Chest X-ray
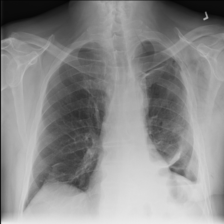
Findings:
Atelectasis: negative
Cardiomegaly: negative
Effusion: negative
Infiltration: negative
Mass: negative
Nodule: negative
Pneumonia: negative
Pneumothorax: negative
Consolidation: negative
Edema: negative
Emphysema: positive
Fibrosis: negative
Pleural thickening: negative
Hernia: negative